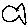
Label: fish